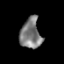
Tissue: prostate
Cell type: T cells
Senescence score: 0.3185
Nuclear area (px): 618
Mean DAPI intensity: 123.82